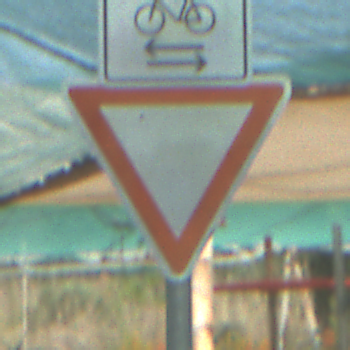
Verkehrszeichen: VorfahrtGewaehren
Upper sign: RichtungsangabeDurchPfeile9
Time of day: MorningAfternoon
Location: Roofed (Special)
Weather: PartlyCloudy
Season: NotSpecified
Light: Natural